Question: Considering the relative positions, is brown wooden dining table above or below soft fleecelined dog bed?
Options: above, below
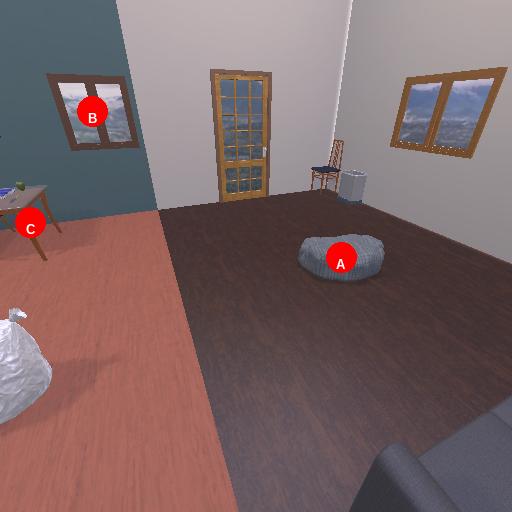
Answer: above